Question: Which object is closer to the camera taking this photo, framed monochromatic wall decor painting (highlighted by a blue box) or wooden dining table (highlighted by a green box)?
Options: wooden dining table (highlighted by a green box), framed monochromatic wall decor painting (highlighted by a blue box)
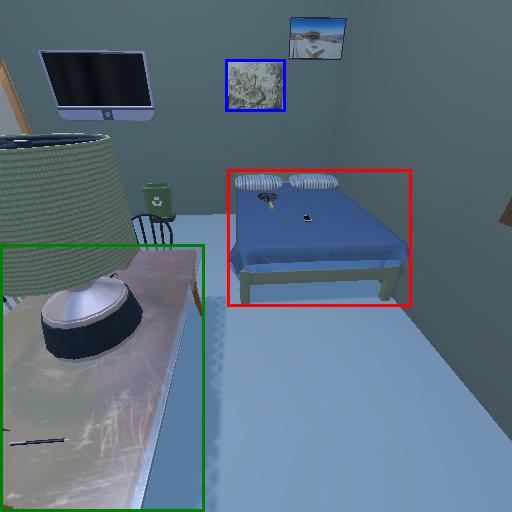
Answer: wooden dining table (highlighted by a green box)